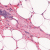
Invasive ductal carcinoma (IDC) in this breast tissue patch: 0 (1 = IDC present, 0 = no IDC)